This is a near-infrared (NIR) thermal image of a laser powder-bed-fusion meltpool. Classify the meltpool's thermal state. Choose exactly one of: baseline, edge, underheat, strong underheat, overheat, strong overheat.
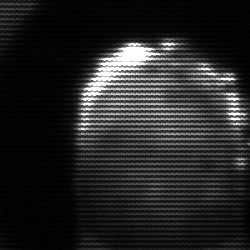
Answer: baseline